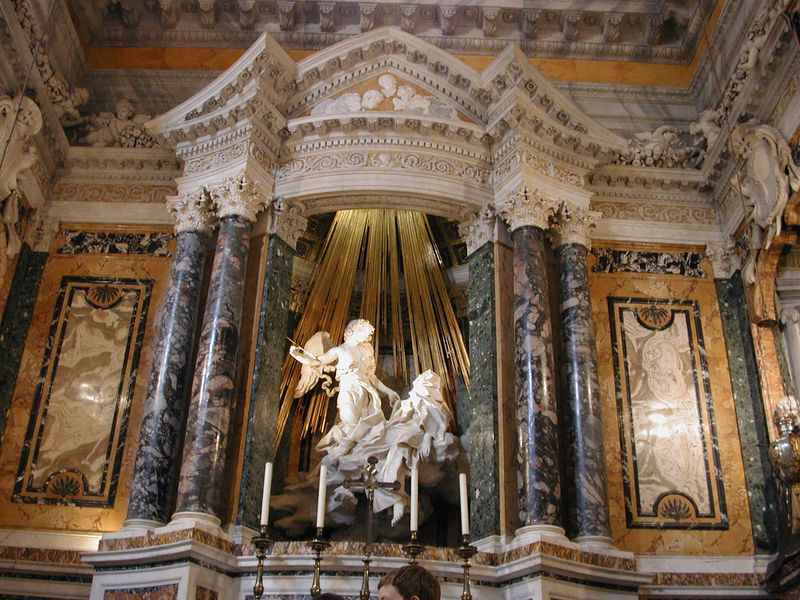
Titel: Die Verzückung der hl. Theresa von Avila in der Capella Cornaro
Künstler: Giovanni Lorenzo Bernini
Standort: Rom, S. Maria della Vittoria (EU - I - Latium)
Schlagwörter: flügel, weiß, gelb, grau, marmor, säulen, barock, falten, rahmen, sockel, stein, bild, innenraum, kirche, sonne, figur, gold, decke, engel, skulptur, statue, deutschland, relief, italien, giebel, figuren, ornamente, kerzen, stuck, foto, bayern, kreuz, strahlen, altar, kapitell, fries, sims, heilige, basis, heilig, taufe, maria, pfeil, verzierungen, verkündigung, michael, mamor, verziehrung, tympanon, barok, fiebel, bernini, teresa, altat, uer, barockj, katetrahel, katetrahle, asunta, enelsköpfe